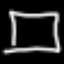
Label: square